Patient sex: M
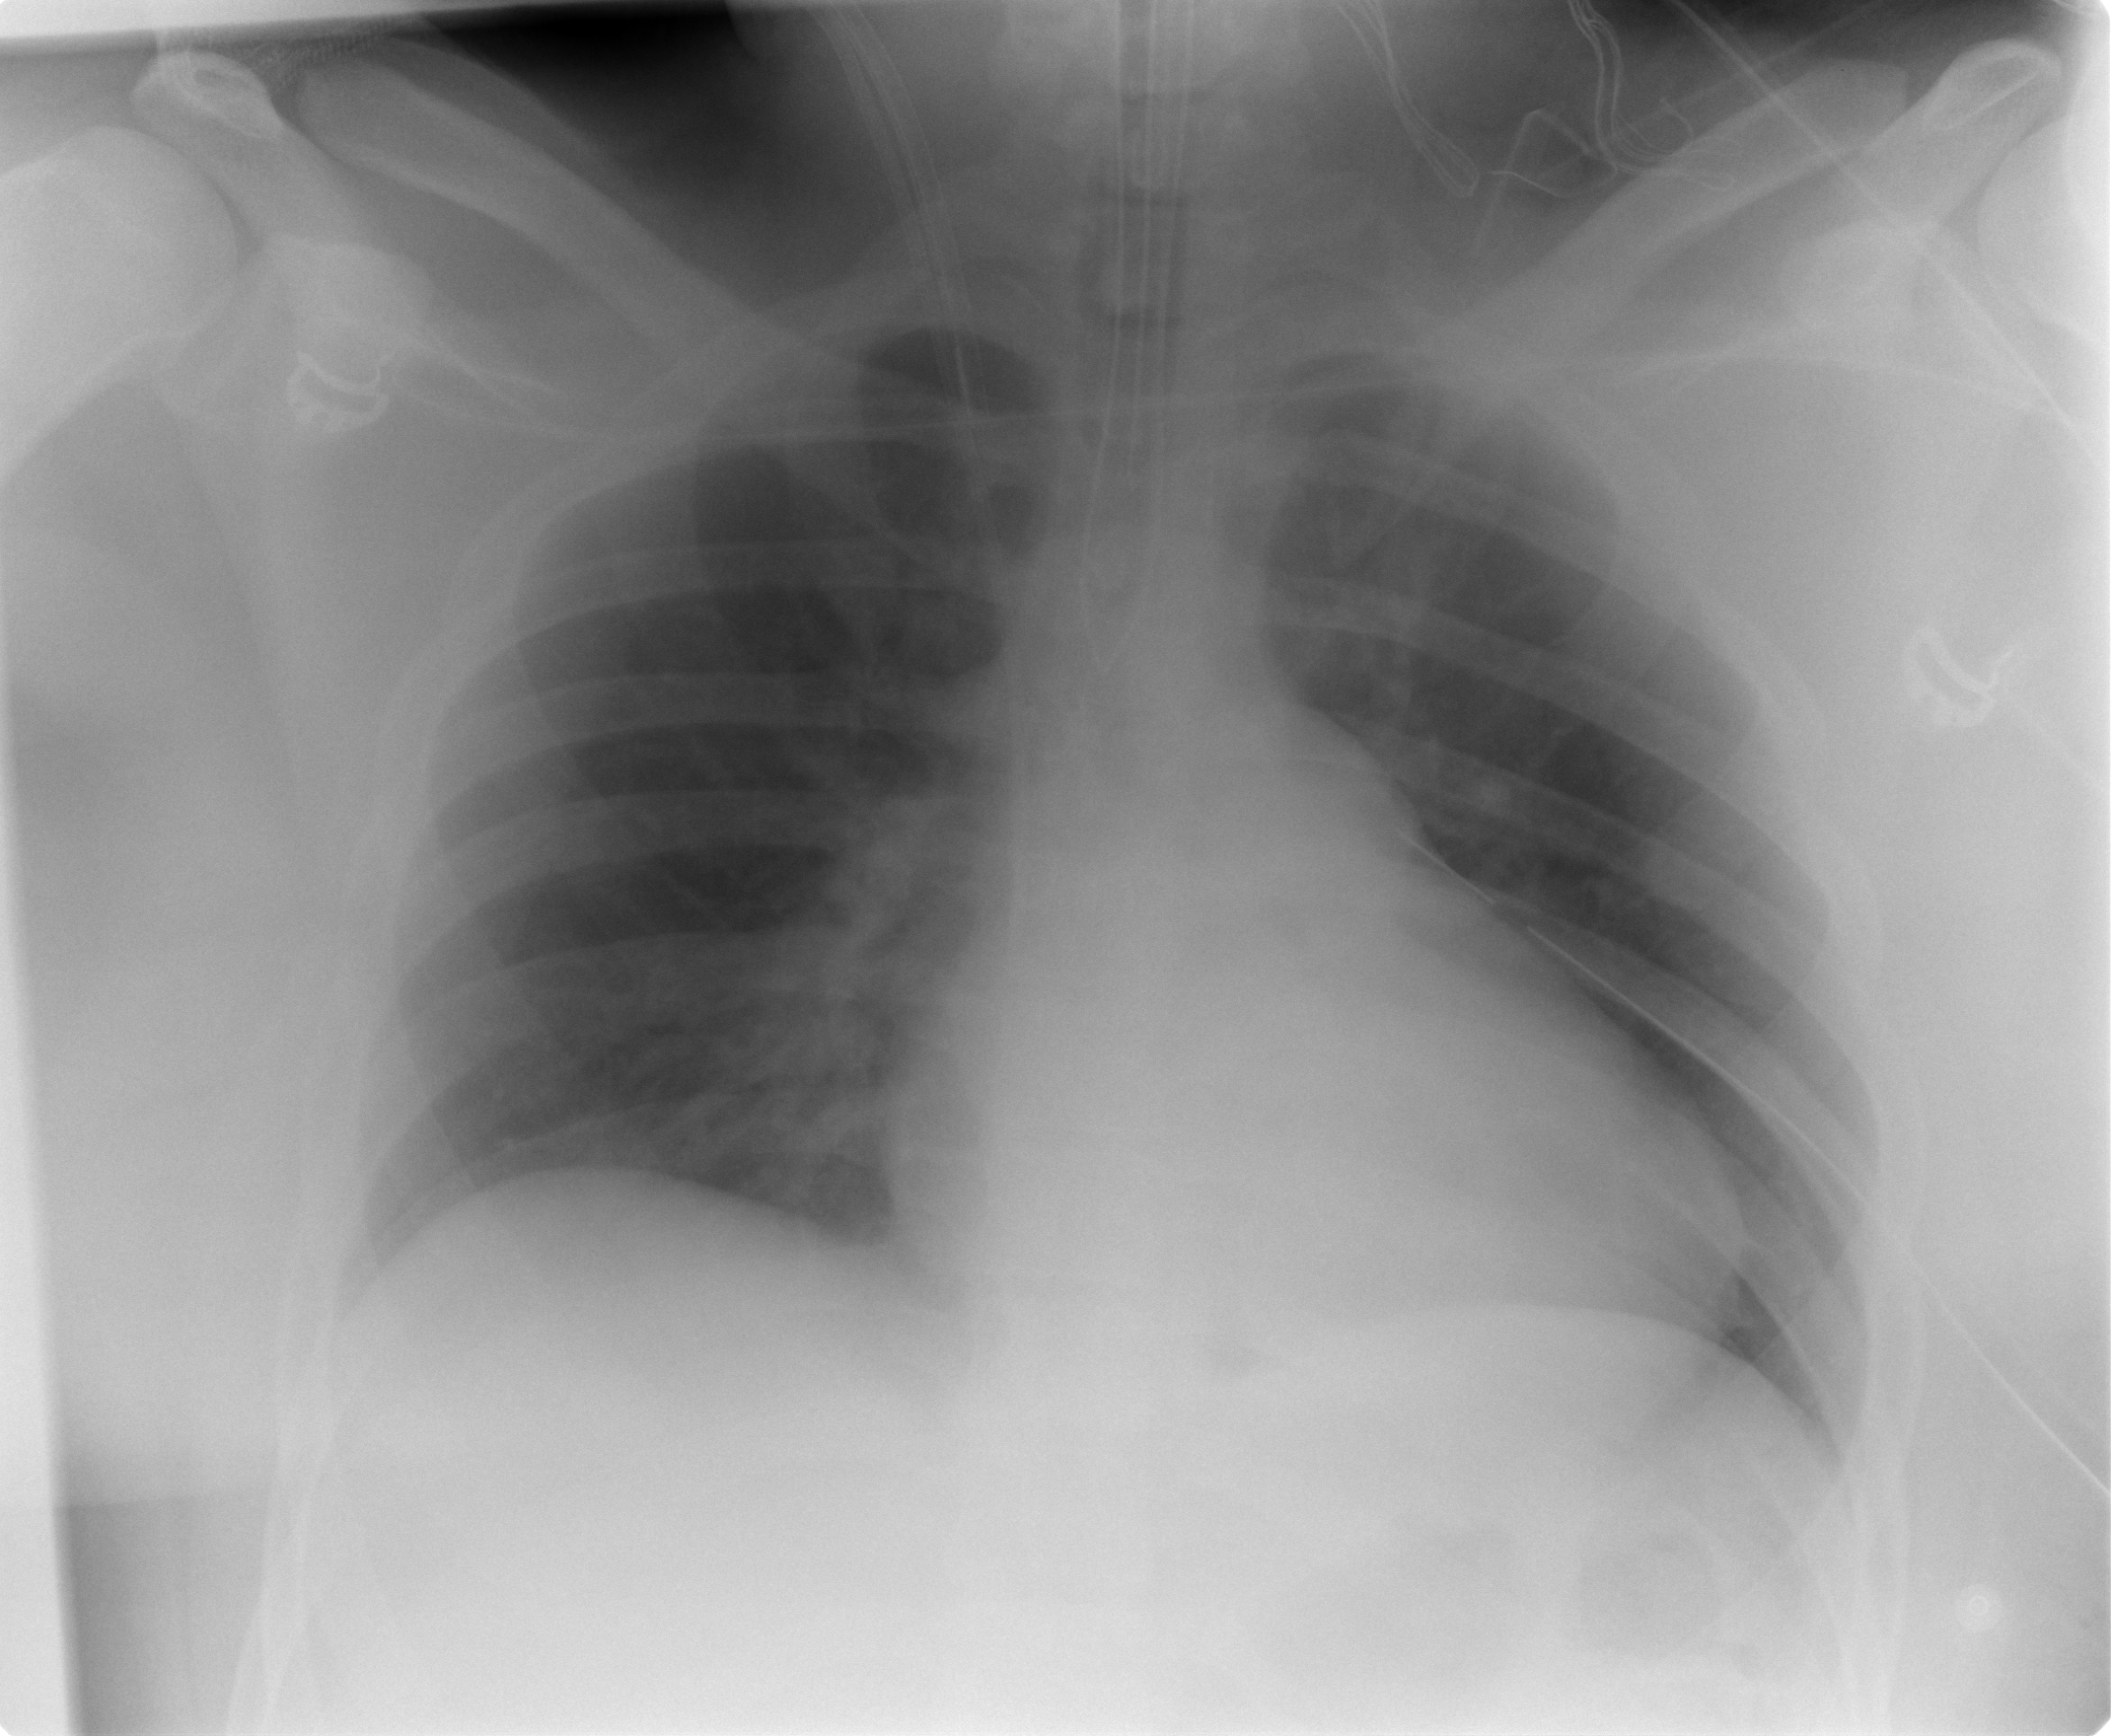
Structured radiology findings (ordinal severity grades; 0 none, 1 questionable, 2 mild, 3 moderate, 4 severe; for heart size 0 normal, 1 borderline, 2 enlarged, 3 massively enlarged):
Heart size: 2
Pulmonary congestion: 2
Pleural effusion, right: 0
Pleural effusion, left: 0
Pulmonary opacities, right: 0
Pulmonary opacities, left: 0
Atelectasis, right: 0
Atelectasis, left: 0